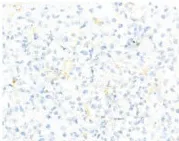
Histopathological examination of the tumor lesion on the left elbow. CD56 (-) T lymphocytes with a high proliferation index. Ki67 (~100%). 40x.
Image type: pathology (immunostaining)